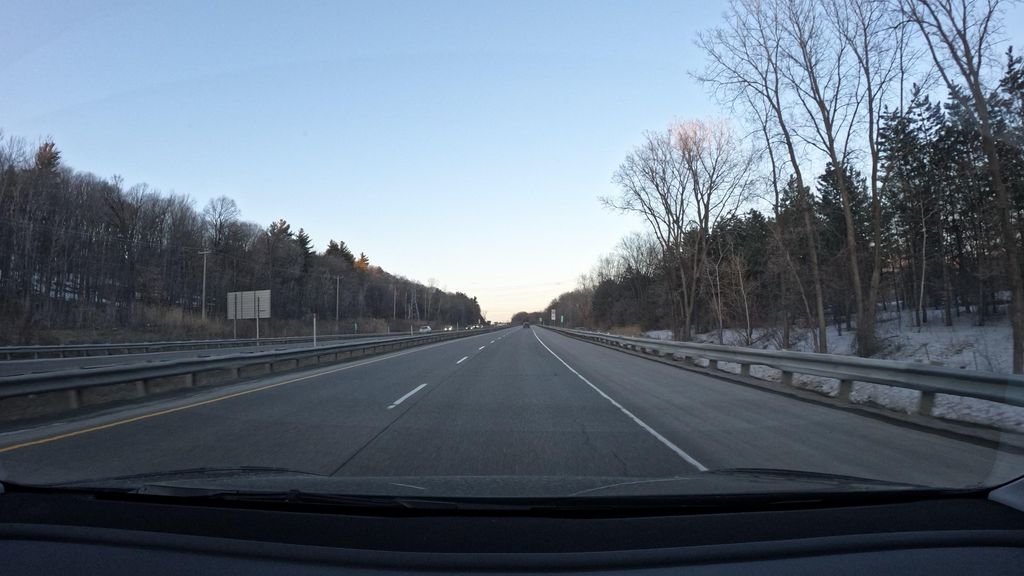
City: montreal